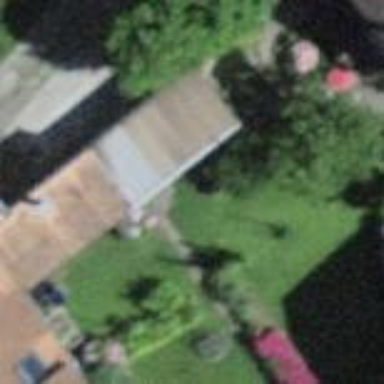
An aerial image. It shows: Shed building.